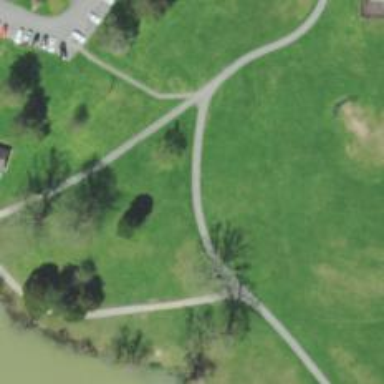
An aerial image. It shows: Path.